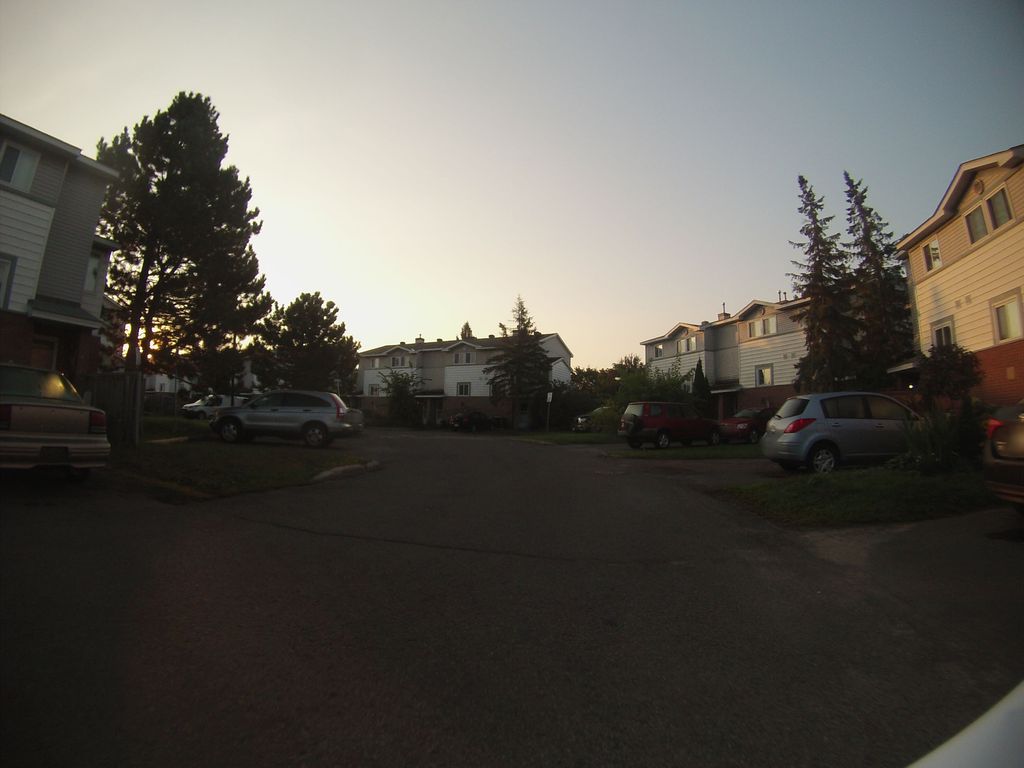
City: ottawa-gatineau